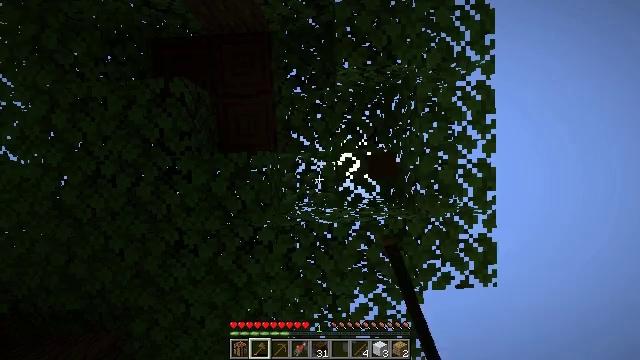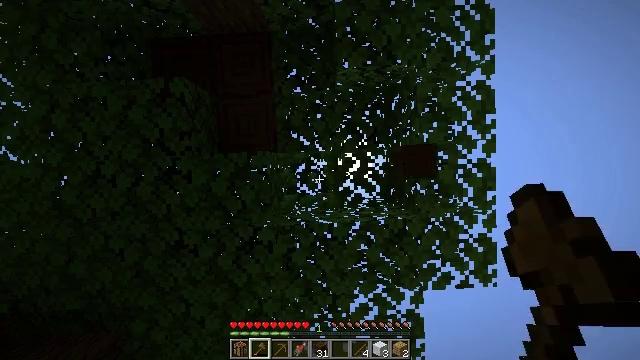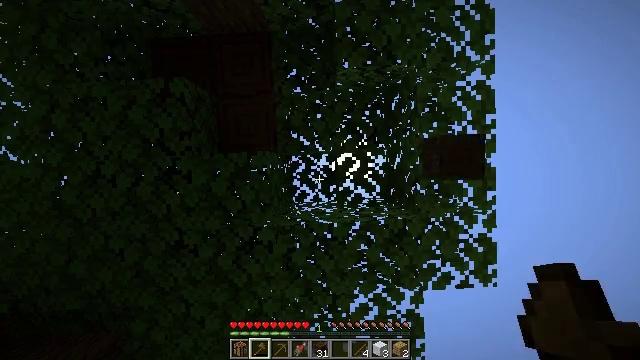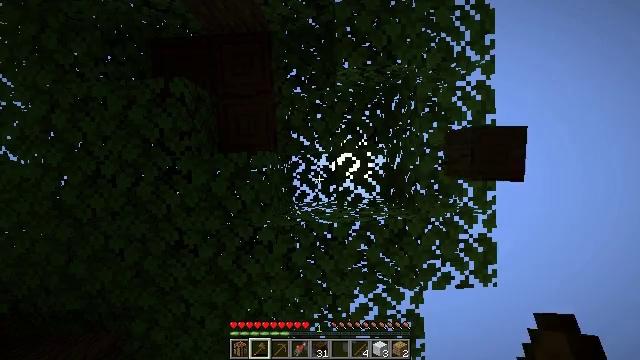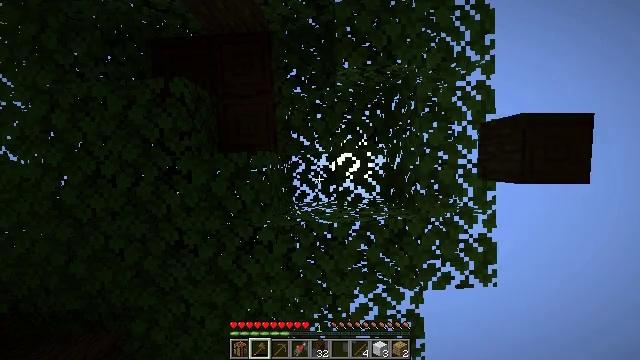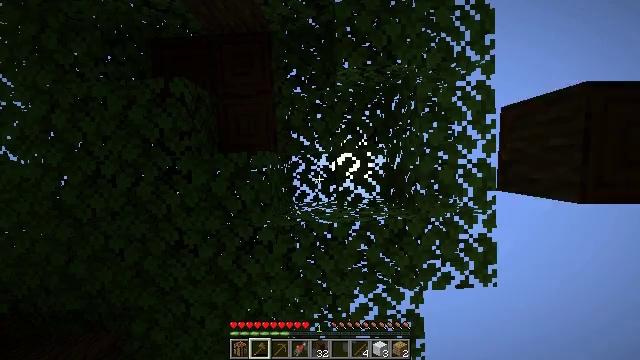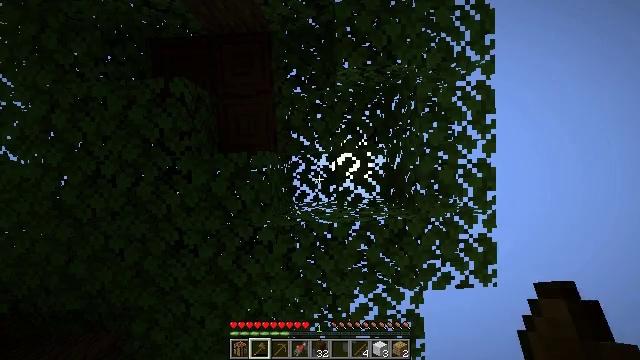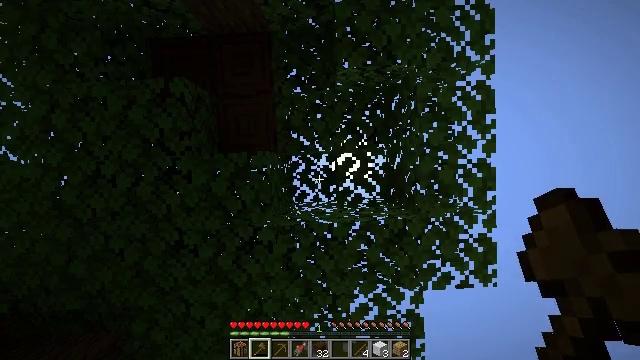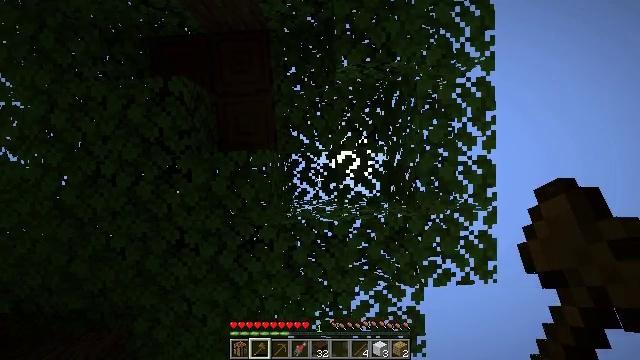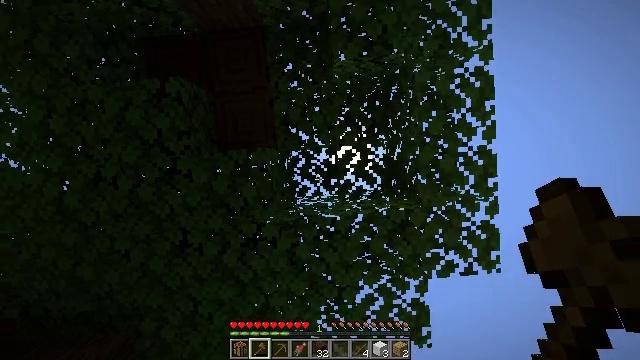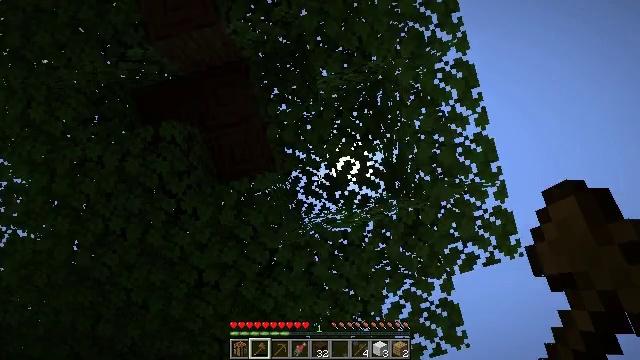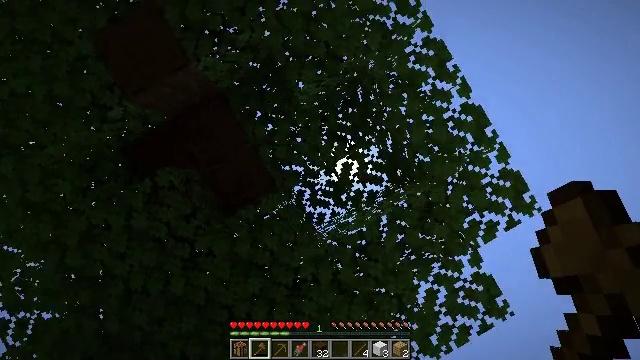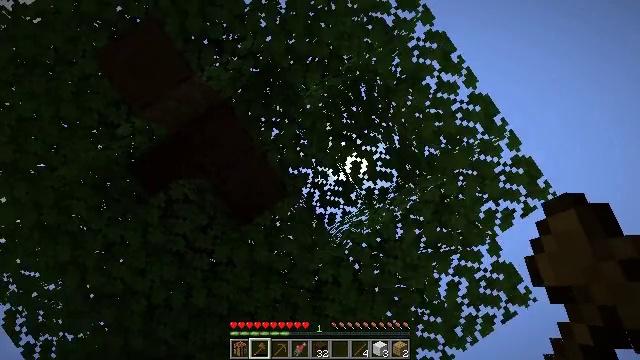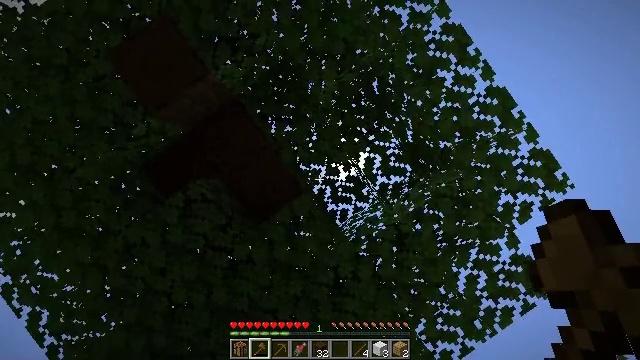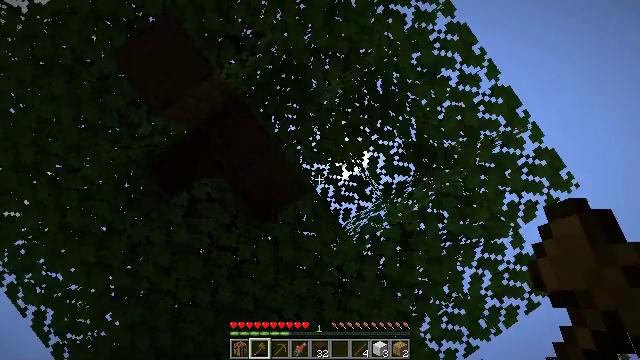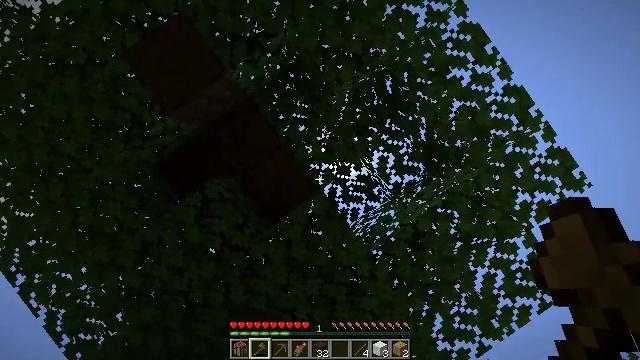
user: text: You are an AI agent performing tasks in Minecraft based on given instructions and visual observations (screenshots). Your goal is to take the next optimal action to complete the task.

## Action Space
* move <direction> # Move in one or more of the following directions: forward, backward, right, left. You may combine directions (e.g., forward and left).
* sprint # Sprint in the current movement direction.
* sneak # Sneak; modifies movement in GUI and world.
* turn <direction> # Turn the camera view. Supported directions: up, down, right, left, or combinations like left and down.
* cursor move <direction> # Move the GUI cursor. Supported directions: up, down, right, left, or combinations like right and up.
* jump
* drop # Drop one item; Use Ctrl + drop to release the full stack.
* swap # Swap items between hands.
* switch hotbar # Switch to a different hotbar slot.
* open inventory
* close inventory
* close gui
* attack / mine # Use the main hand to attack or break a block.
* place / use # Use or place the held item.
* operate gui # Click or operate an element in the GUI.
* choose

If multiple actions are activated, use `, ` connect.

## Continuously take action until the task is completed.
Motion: motion action
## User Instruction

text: Collect dark oak log for building.
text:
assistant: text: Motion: attack / mine
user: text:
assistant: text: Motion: attack / mine
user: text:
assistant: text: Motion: attack / mine
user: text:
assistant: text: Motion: attack / mine
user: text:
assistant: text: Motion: attack / mine
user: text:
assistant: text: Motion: attack / mine
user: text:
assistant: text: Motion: attack / mine
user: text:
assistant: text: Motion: attack / mine
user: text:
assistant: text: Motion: turn left, attack / mine
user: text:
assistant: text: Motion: turn left and up
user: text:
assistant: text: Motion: move left, turn left and up
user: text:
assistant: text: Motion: move left, turn left
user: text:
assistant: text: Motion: move left, turn left
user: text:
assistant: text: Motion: move left
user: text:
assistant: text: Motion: move back
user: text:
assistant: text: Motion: move back
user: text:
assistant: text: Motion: move back, turn left and down
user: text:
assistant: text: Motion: move back and move left, turn left and down
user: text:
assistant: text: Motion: move left
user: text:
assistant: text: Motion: move left
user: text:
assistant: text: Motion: no_op
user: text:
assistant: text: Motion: attack / mine
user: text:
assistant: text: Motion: attack / mine
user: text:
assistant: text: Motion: attack / mine
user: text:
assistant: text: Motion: attack / mine
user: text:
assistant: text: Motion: attack / mine
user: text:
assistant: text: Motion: attack / mine
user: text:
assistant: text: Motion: attack / mine
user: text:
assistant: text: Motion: attack / mine
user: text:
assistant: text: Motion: attack / mine